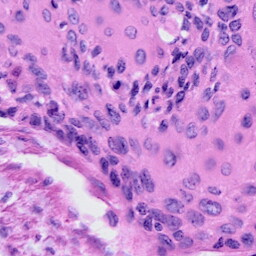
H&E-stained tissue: Cervix